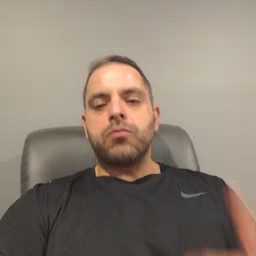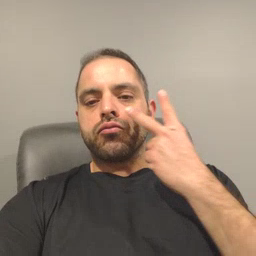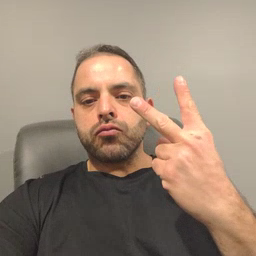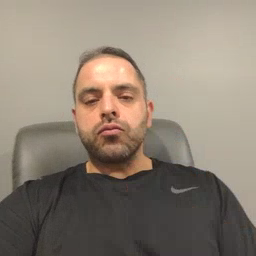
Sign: see